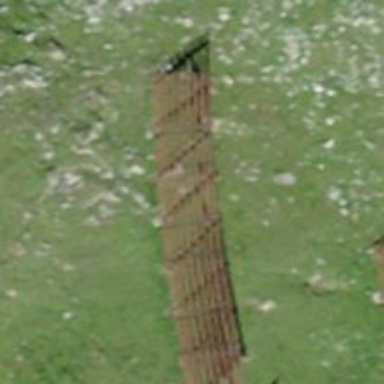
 designed to mitigate snow accumulations in specific area."